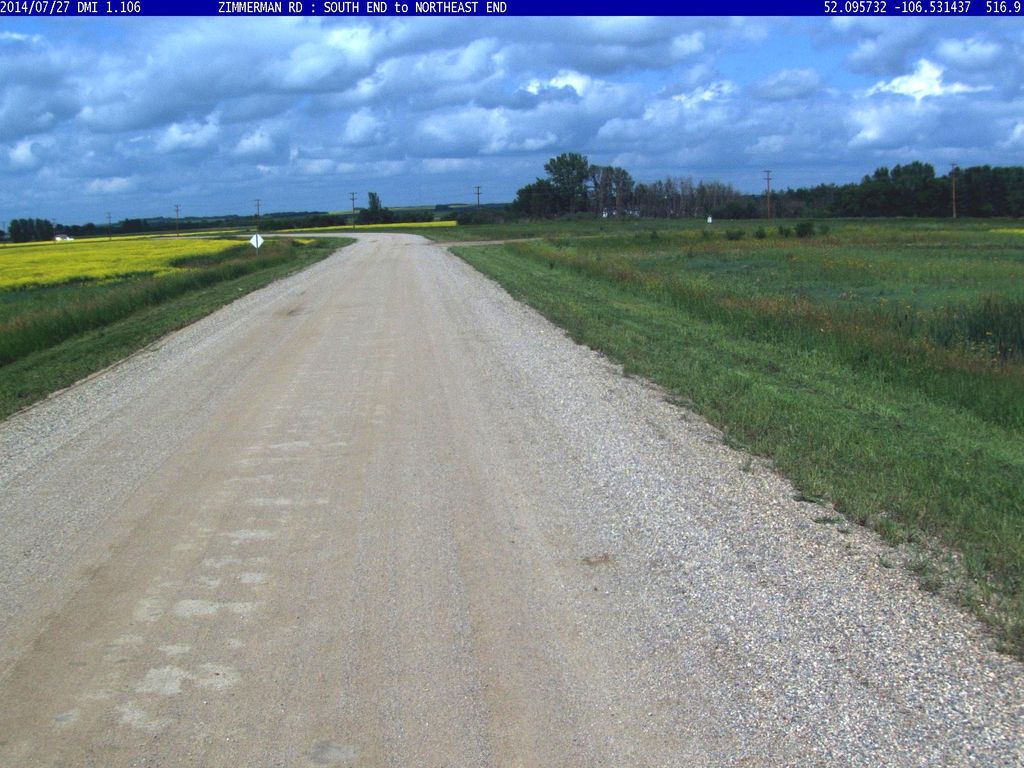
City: saskatoon